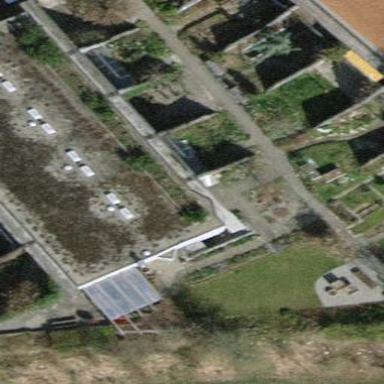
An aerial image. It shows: Terrace building.